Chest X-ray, AP view. Patient: 35 years old, sex M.
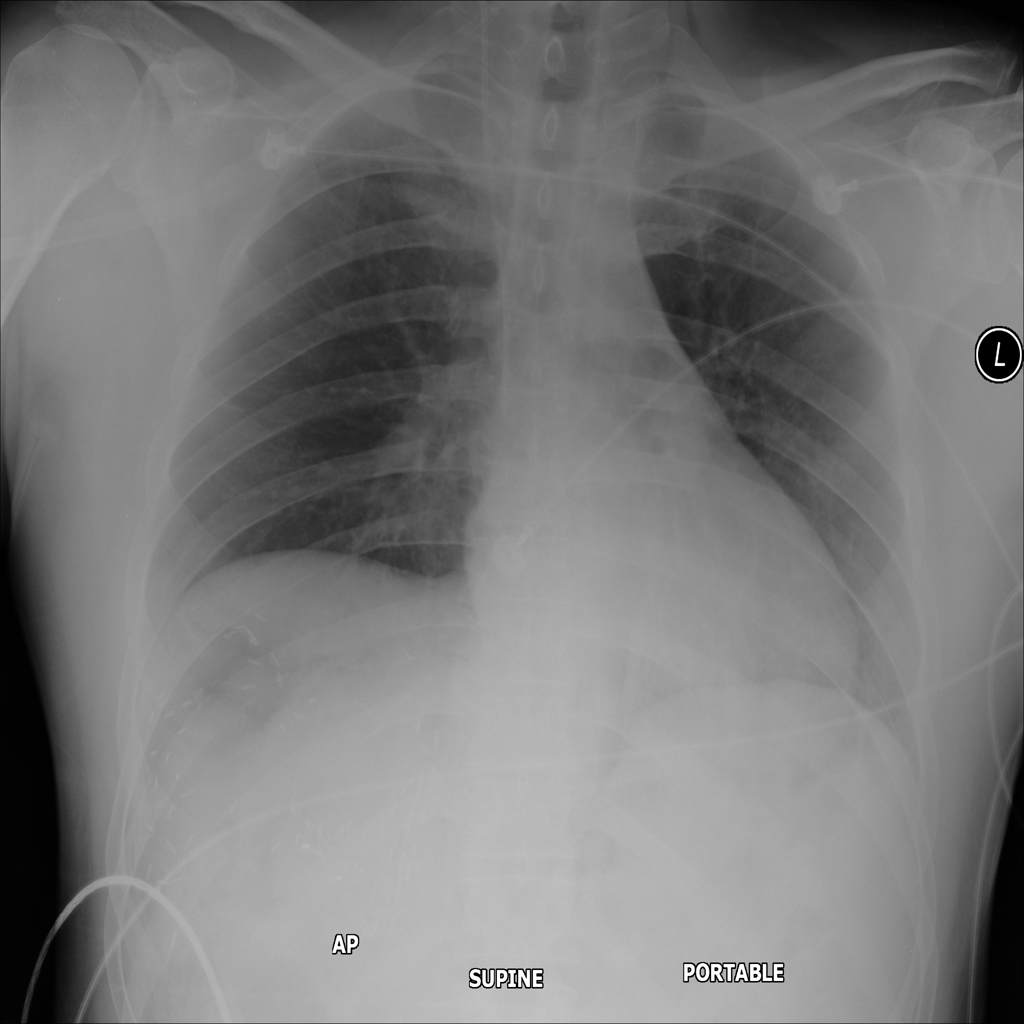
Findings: No Finding